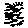
Label: cloud